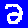
Digit: 2